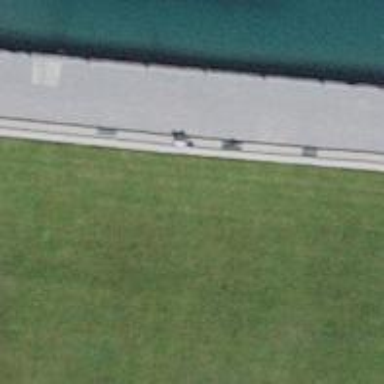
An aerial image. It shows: Bench.